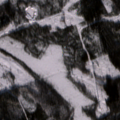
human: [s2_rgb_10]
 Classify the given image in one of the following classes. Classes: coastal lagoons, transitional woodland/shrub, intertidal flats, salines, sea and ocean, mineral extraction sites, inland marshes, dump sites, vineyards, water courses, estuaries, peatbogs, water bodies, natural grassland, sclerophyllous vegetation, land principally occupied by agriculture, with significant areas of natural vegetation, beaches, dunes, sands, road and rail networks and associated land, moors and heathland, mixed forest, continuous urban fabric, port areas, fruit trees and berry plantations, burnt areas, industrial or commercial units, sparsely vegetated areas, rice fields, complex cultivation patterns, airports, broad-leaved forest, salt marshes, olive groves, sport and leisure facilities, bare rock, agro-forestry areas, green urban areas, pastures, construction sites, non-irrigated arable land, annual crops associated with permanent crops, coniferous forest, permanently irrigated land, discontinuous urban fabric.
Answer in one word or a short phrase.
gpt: mixed forest, transitional woodland/shrub